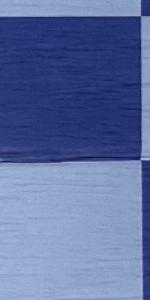
Label: Empty